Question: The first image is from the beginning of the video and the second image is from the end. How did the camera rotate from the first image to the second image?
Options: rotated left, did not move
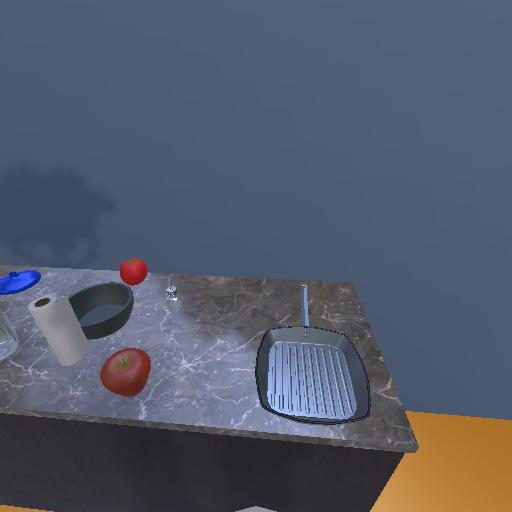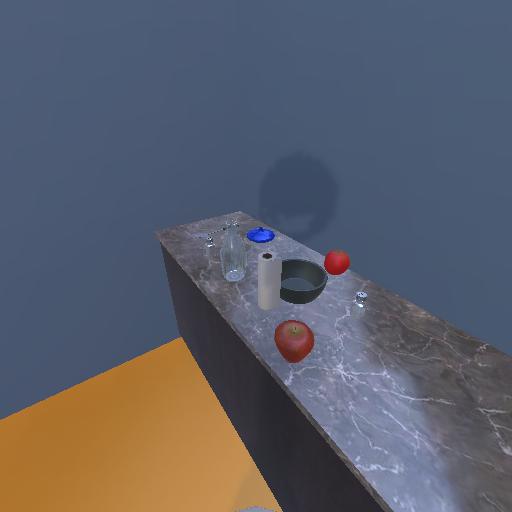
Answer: rotated left